Aerial crown-view tile of a tropical tree (Barro Colorado Island, Panama), acquired 20250317:
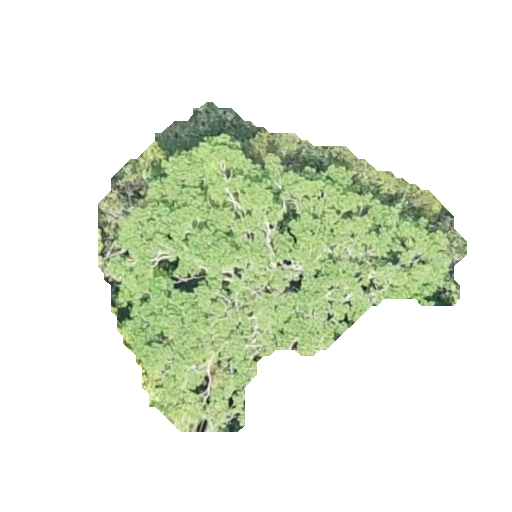
Species: Jacaranda copaia
GBIF accepted scientific name: Jacaranda copaia
Crown area: 108.133 m²